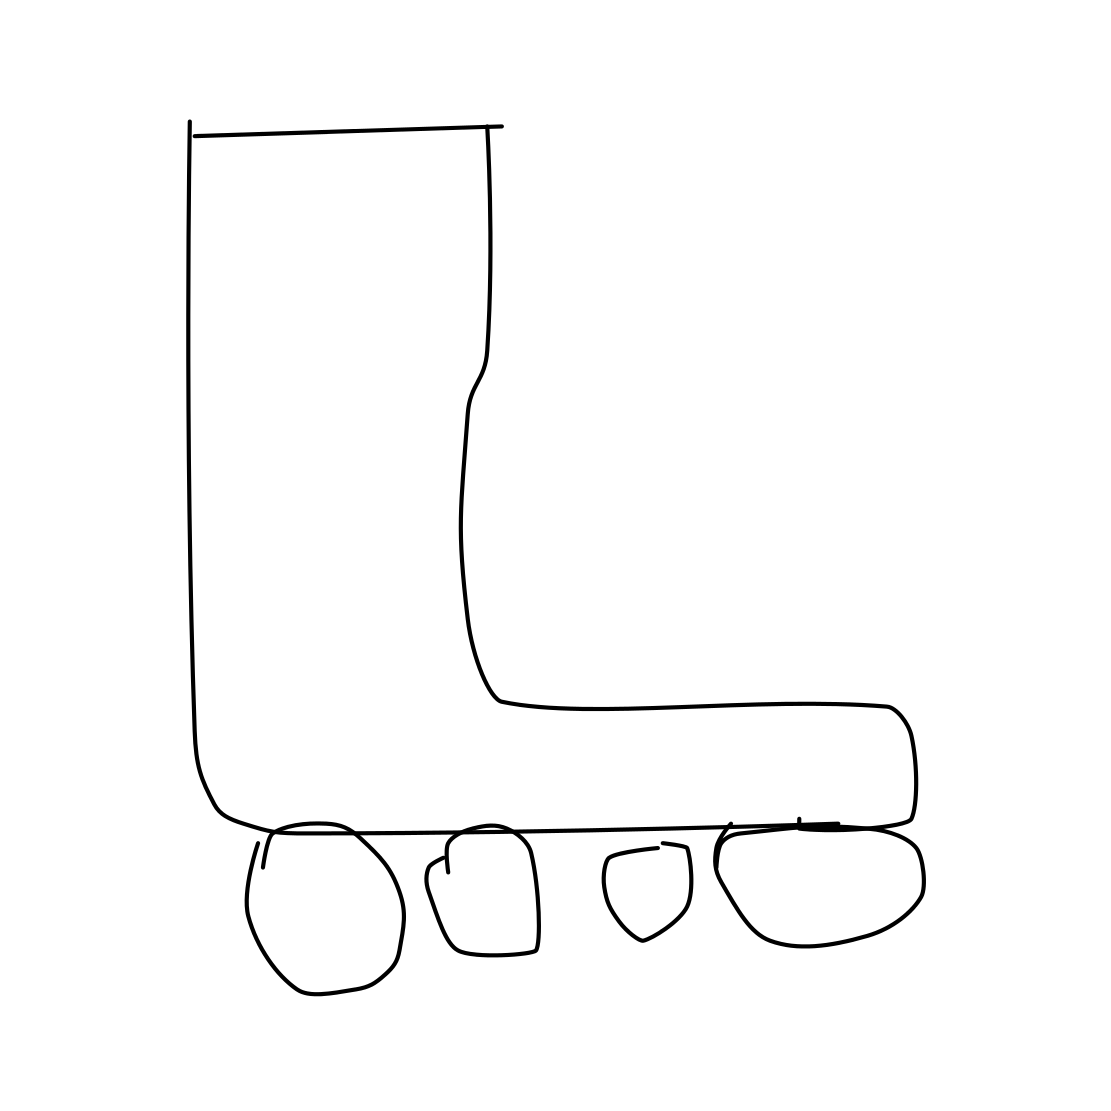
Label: rollerblades